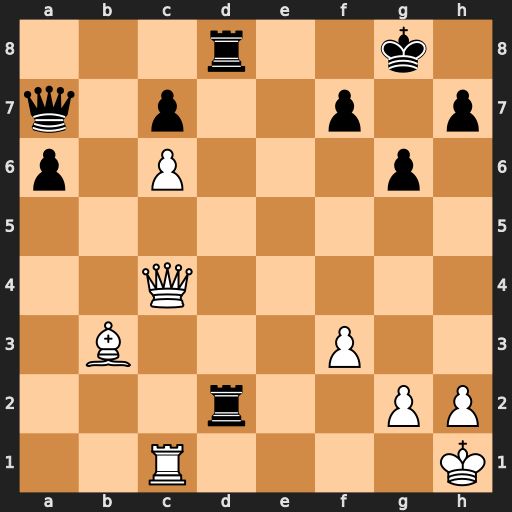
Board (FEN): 3r2k1/q1p2p1p/p1P3p1/8/2Q5/1B3P2/3r2PP/2R4K
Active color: w
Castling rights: -
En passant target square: -
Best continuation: Qxf7+ Kh8 Qf6#